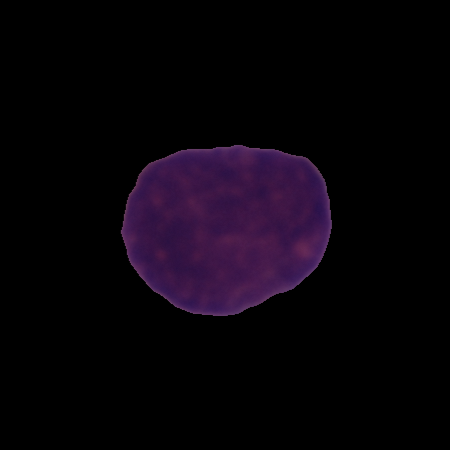
Label: cancer